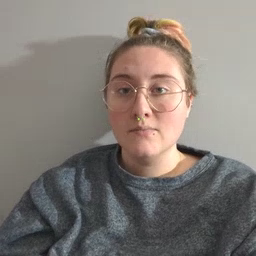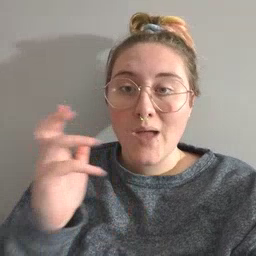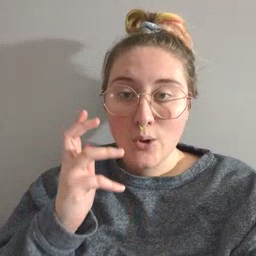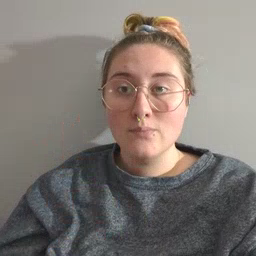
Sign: radio